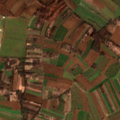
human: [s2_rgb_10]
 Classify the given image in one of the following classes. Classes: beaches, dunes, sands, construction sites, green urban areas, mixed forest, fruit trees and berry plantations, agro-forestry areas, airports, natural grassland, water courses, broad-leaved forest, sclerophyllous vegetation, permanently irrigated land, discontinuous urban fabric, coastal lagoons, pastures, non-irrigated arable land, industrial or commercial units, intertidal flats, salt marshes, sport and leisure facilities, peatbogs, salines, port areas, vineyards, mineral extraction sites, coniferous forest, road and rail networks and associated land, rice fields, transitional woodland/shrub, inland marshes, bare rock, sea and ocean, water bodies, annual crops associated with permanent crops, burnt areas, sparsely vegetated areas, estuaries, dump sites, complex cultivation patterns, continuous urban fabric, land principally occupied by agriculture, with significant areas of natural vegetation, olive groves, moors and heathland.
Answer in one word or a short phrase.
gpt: non-irrigated arable land, complex cultivation patterns, land principally occupied by agriculture, with significant areas of natural vegetation